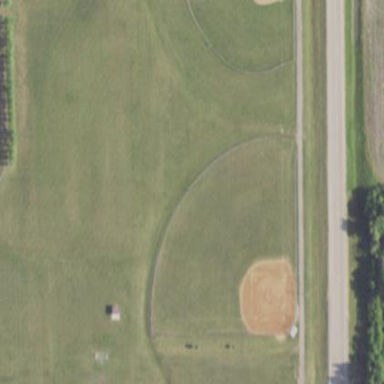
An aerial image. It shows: Softball pitch for leisure sports.